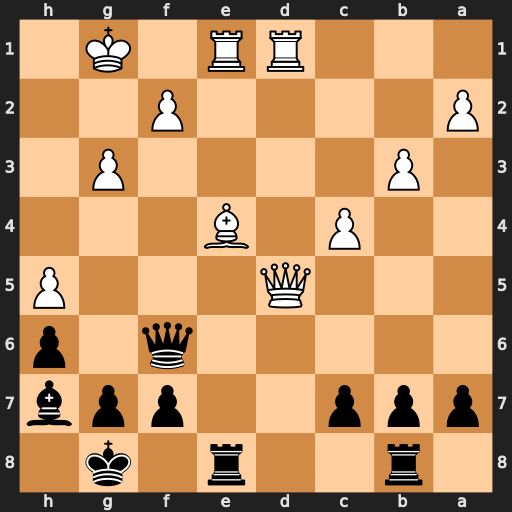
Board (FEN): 1r2r1k1/ppp2ppb/5q1p/3Q3P/2P1B3/1P4P1/P4P2/3RR1K1
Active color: b
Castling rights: -
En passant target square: -
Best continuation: Bxe4 Rxe4 Red8 Rf4 Rxd5